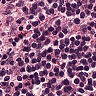
Metastatic tissue present: no